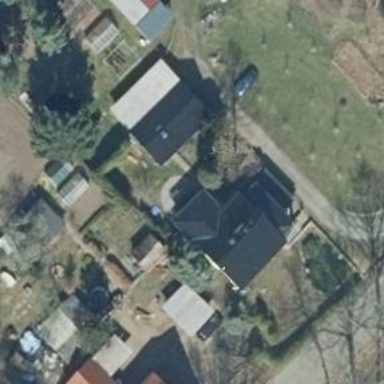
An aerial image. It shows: Simple house.